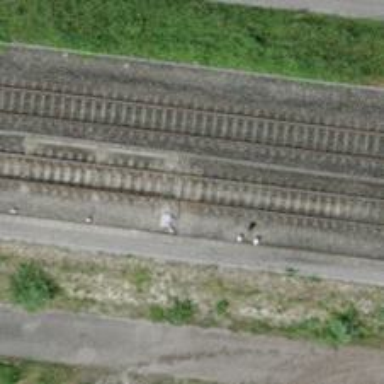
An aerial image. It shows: Railway switch.